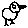
Label: bird